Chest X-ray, AP view. Patient: 47 years old, sex M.
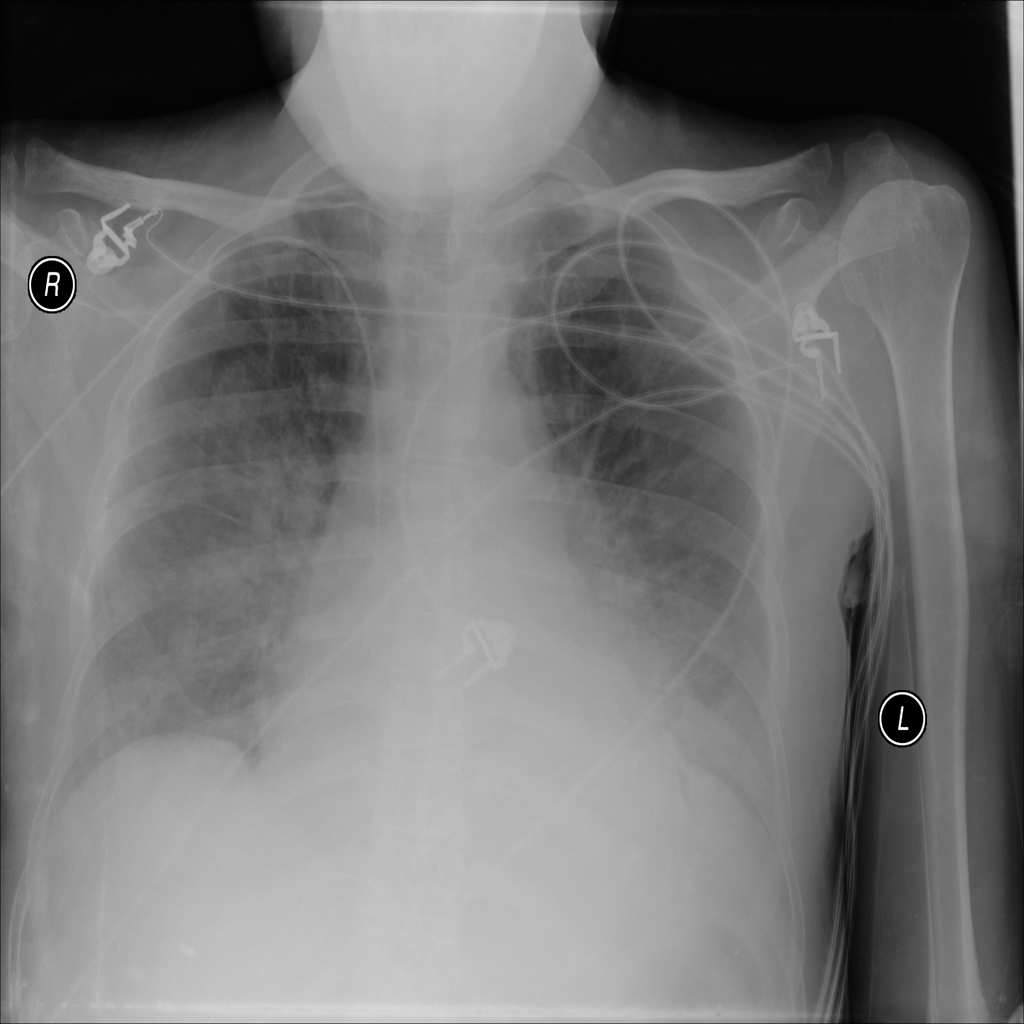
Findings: Edema, Infiltration